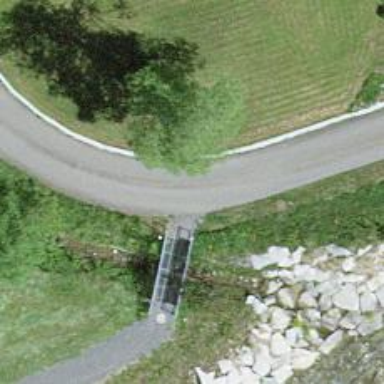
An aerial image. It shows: Gravel path.